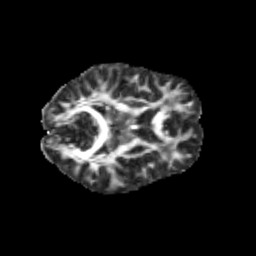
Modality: FA
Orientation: axial
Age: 13
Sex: male
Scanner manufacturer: siemens
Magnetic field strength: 3 T
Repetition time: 3.8 s
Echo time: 0.07 s